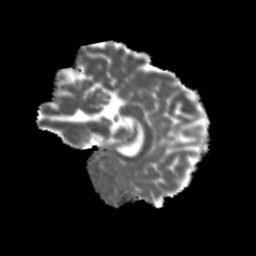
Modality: MD
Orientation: sagittal
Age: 24
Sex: female
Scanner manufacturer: siemens
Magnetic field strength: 3 T
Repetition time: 3.5 s
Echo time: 0.113 s